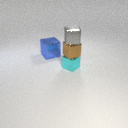
small cyan metal cube in front of large blue metal cube